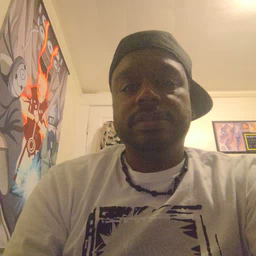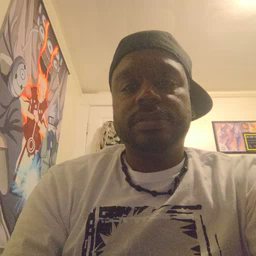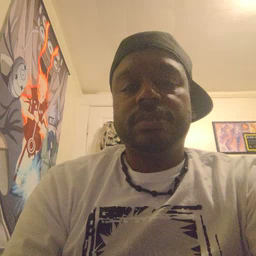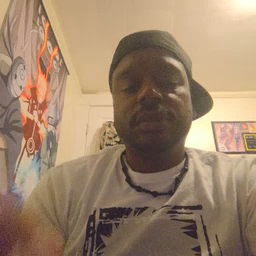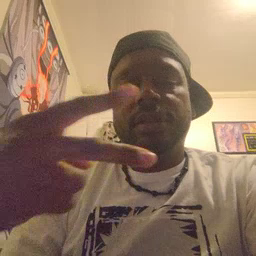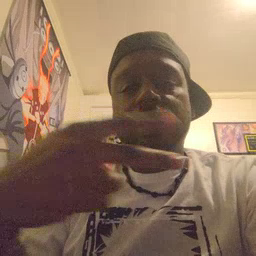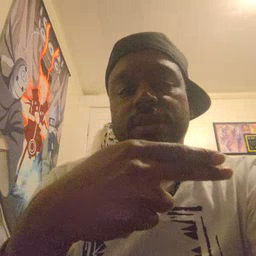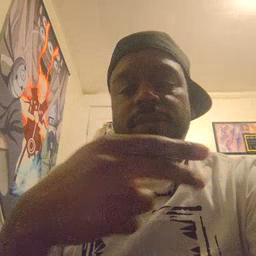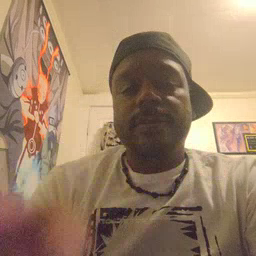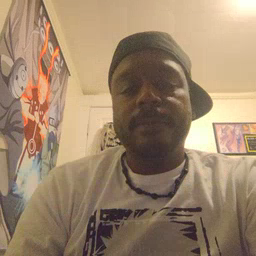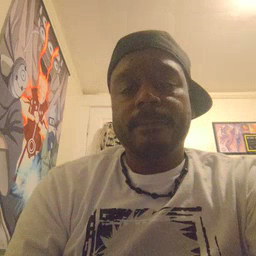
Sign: cut